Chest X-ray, PA view. Patient: 59 years old, sex F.
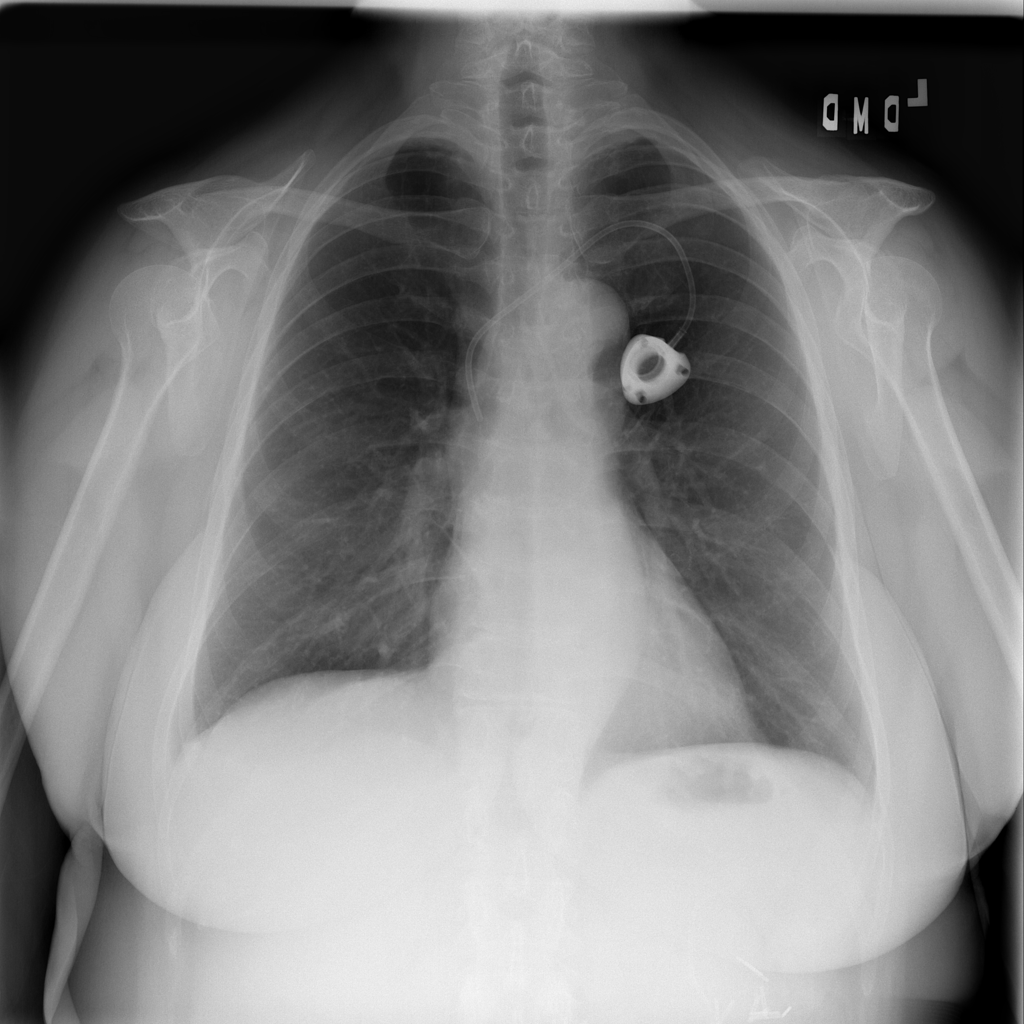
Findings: No Finding